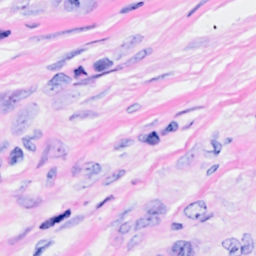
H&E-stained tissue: Breast